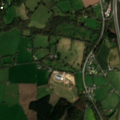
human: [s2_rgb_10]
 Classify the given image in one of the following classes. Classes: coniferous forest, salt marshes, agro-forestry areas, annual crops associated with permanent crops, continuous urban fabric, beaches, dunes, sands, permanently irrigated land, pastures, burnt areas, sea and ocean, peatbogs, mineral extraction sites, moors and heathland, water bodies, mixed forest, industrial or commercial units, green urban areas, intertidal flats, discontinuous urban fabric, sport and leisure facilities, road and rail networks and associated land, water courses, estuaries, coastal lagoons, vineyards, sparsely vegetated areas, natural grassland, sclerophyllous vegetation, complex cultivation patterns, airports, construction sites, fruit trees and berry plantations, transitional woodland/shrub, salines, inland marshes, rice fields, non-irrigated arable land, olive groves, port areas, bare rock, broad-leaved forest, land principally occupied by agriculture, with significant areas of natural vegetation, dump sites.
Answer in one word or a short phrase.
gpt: discontinuous urban fabric, road and rail networks and associated land, non-irrigated arable land, pastures, land principally occupied by agriculture, with significant areas of natural vegetation, mixed forest